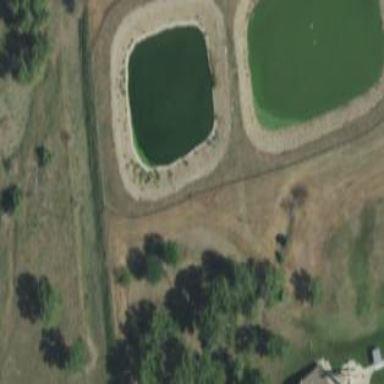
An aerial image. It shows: Water basin in natural setting.